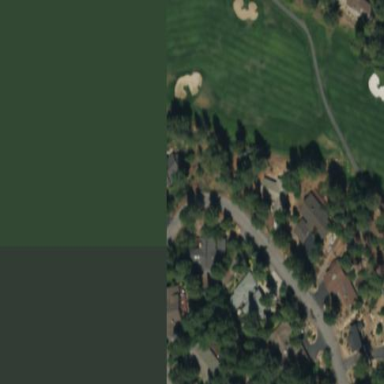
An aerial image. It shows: Rough grassy area used for golf.